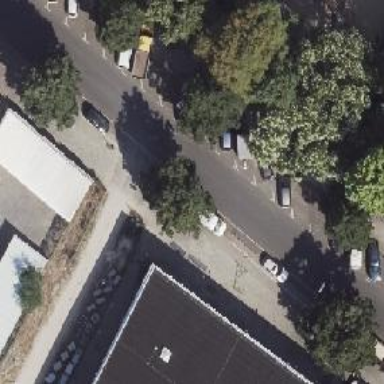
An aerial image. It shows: Broadleaved deciduous tree with parking obstacle nearby.